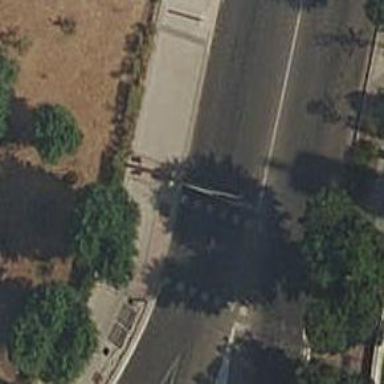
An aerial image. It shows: Footway crossing equipped with traffic signals.